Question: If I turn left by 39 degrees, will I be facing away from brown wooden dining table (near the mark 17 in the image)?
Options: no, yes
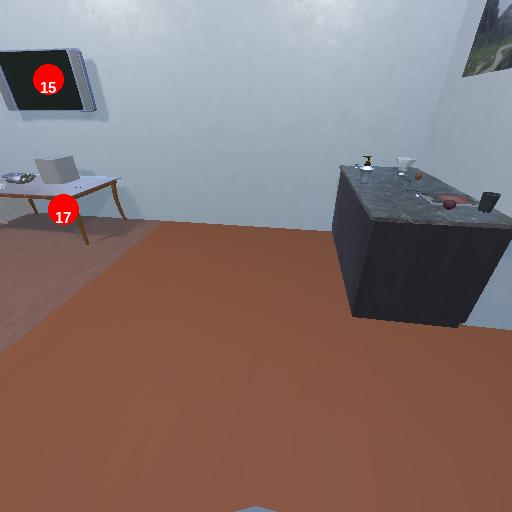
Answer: no